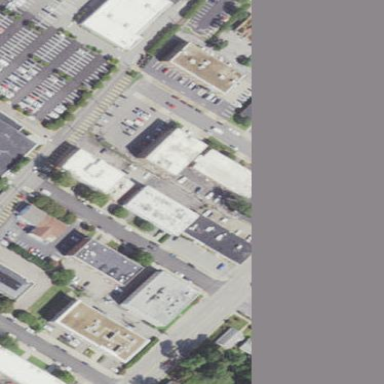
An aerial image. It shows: Commercial area.